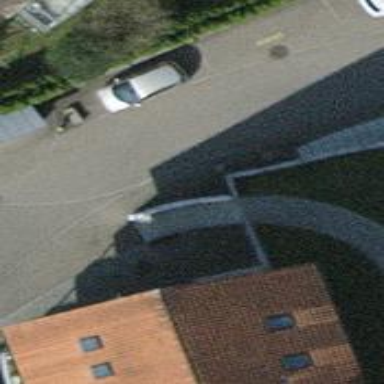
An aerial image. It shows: Set of steps on the road.